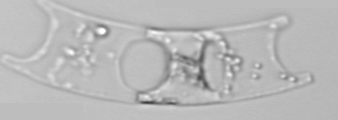
Label: Eucampia